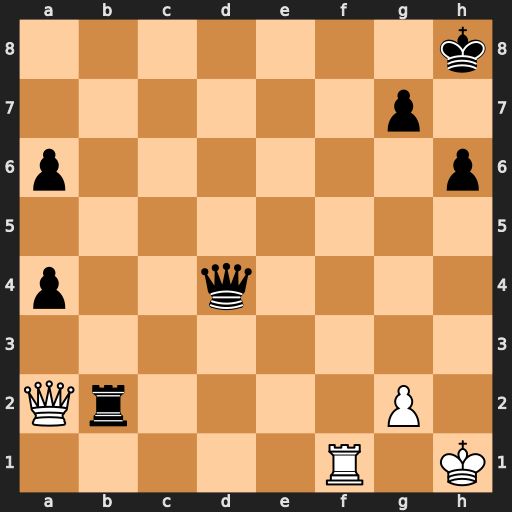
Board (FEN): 7k/6p1/p6p/8/p2q4/8/Qr4P1/5R1K
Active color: w
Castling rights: -
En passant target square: -
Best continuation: Rf8+ Kh7 Qg8+